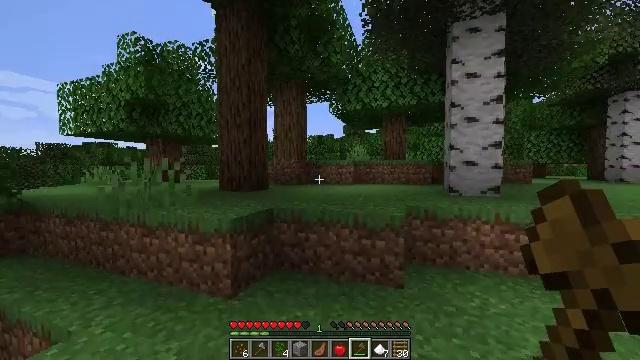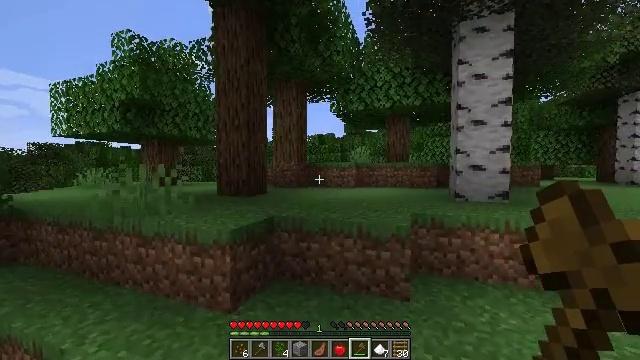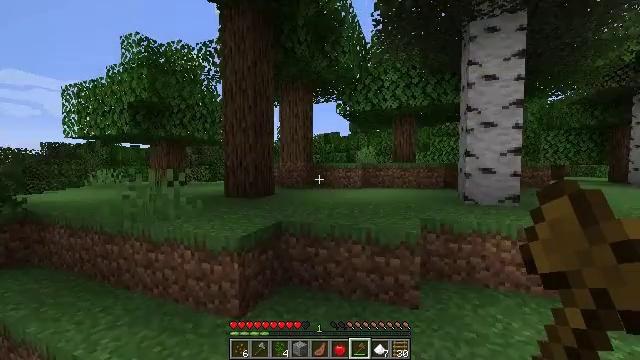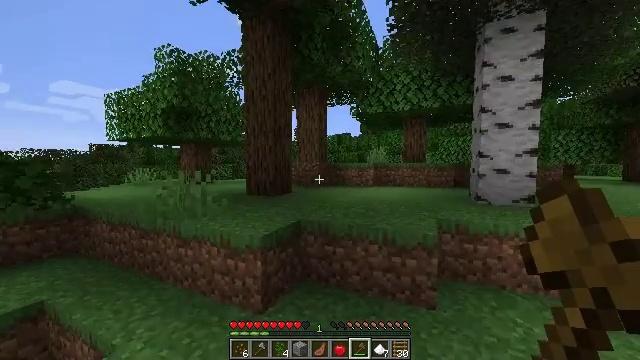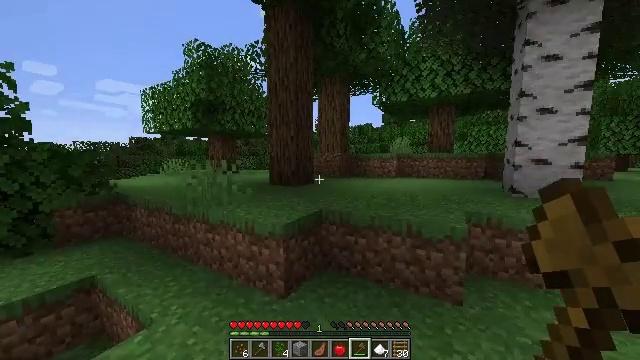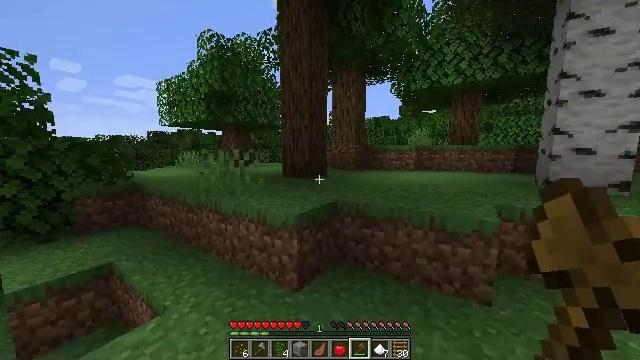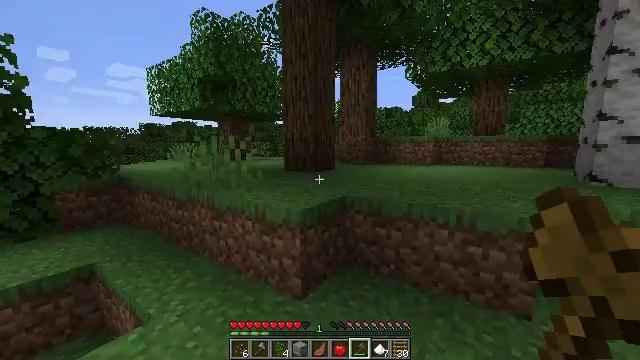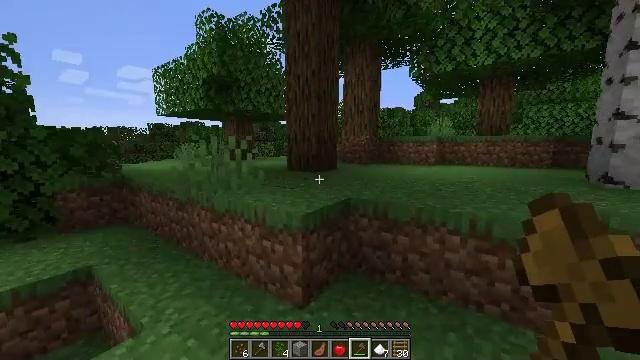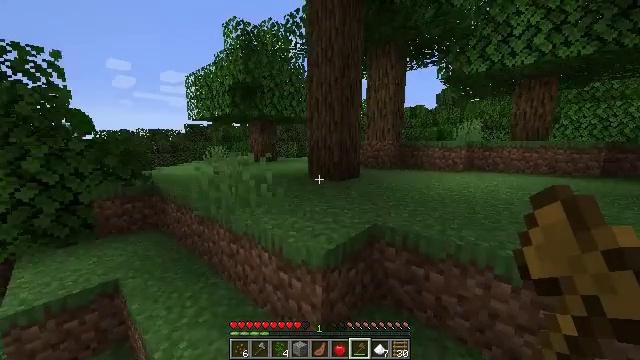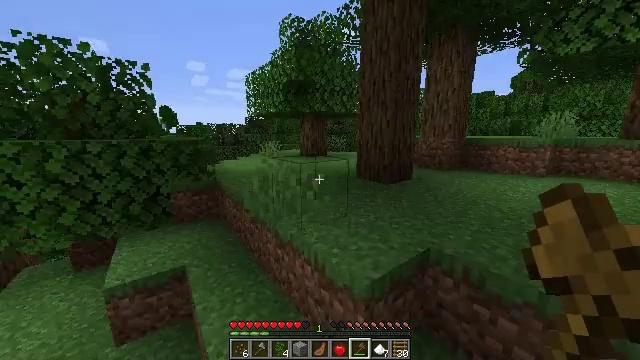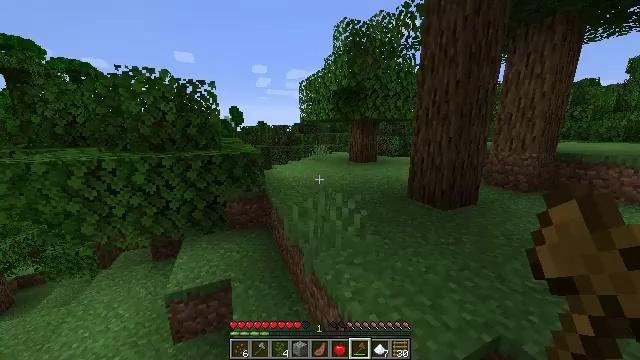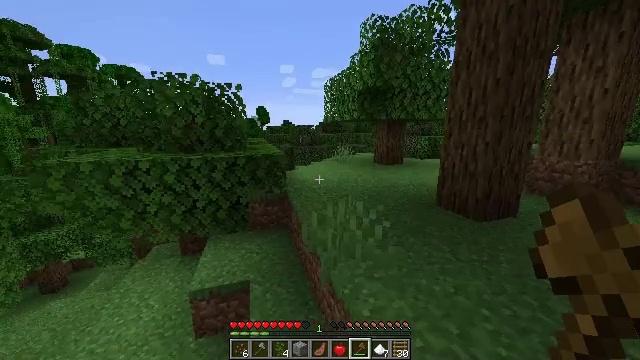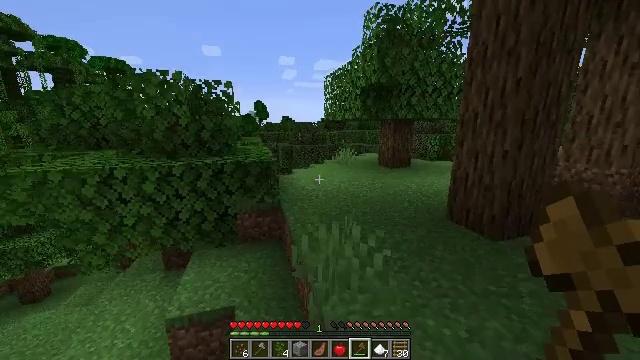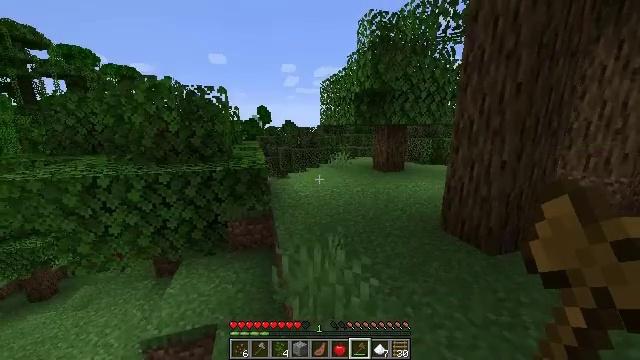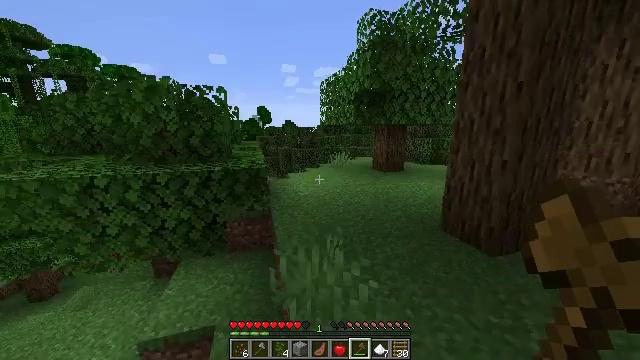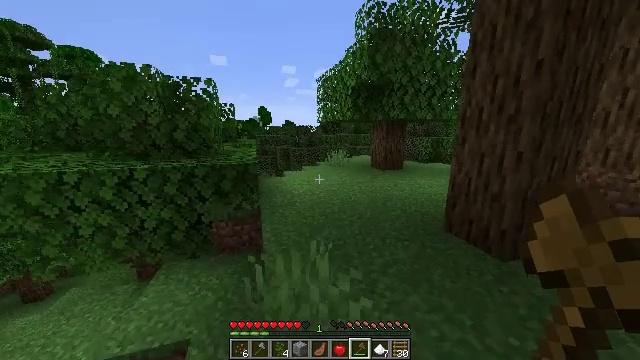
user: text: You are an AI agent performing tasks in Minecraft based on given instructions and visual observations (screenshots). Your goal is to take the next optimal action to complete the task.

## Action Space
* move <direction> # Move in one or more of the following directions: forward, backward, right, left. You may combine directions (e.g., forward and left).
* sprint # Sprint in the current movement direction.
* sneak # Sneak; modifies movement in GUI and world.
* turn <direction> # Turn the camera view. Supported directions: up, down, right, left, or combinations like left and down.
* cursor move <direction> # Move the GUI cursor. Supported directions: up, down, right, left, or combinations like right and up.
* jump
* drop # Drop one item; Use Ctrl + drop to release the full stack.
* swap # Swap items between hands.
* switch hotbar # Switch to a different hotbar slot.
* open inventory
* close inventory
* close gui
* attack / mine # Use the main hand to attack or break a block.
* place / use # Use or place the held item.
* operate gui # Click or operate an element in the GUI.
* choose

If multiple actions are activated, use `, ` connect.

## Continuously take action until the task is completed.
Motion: motion action
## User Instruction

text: Gather a pumpkin block.
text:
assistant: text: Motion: move forward, sprint, jump
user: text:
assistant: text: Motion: move forward, turn left, jump
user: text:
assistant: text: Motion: move forward, turn left, jump
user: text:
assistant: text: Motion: move forward, turn left and down, jump
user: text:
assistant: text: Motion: move forward, turn left and down, jump
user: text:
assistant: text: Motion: move forward, turn left, jump
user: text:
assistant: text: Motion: move forward, jump
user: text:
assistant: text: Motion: move forward, sprint, turn left and down, jump
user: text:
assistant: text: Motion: move forward, sprint, turn left and down, jump
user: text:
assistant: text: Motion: move forward, sprint, turn left and down, jump
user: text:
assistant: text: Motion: move forward, sprint, turn left, jump
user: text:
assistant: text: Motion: move forward, jump
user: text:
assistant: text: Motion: move forward, jump
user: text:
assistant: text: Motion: move forward, jump
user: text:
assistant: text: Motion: move forward, jump
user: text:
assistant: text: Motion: move forward, jump
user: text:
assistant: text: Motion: move forward, jump
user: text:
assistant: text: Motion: move forward, jump
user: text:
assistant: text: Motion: move forward, sprint, jump
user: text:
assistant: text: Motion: move forward, sprint, jump
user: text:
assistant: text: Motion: move forward, sprint, jump
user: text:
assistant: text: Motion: move forward, sprint, jump
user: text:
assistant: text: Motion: move forward, jump
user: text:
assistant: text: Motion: move forward, jump
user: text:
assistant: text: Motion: move forward, jump
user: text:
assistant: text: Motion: move forward, jump
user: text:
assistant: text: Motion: move forward, jump
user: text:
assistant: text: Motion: move forward, jump
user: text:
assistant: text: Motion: move forward, turn left
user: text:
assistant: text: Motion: move forward, turn left